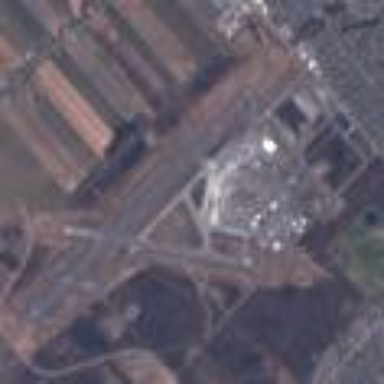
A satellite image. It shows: International public aerodrome (airport).